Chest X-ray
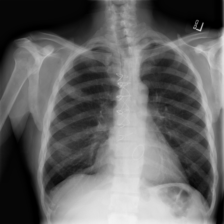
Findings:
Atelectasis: negative
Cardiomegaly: negative
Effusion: positive
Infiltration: negative
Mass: negative
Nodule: negative
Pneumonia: negative
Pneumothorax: negative
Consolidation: negative
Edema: negative
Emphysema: negative
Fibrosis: negative
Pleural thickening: negative
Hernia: negative